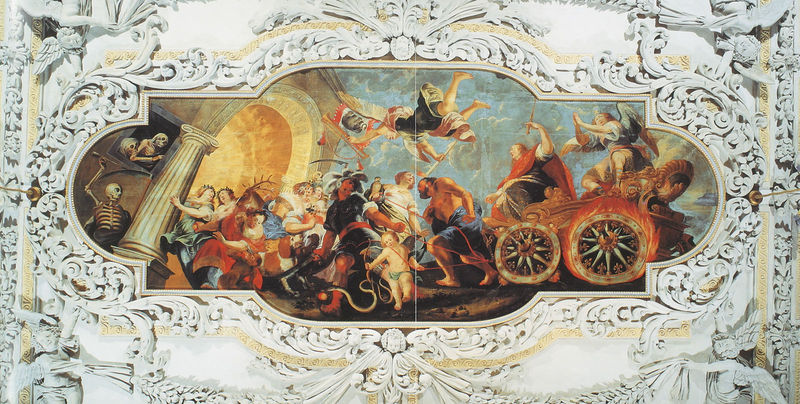
Titel: Festsaal des Klosters St. Benedikt
Künstler: Kaspar Feichtmayr
Standort: Benediktbeuern, Kloster St. Benedikt (EU - D - Bayern - Oberbayern)
Schlagwörter: blau, feuer, flügel, gemälde, himmel, mann, frauen, gelb, menschen, frau, orange, säule, säulen, weiss, rot, meschen, barock, mensch, tod, tot, kirche, decke, räder, engel, putte, putto, kutsche, saal, rad, wagen, stuck, tor, schlange, deichsel, skelett, tempel, männder, deckengemälde, fresko, streitwagen, posaune, putten, fresco, gerippe, trompete, skelette, siegeszug, triumpfzug, skellet, fl+gel, feuerrad, streitwagen triumpf, säzzle